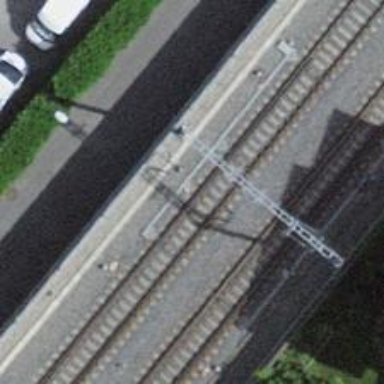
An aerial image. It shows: Railway switch.